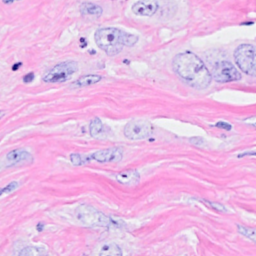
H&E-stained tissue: Breast